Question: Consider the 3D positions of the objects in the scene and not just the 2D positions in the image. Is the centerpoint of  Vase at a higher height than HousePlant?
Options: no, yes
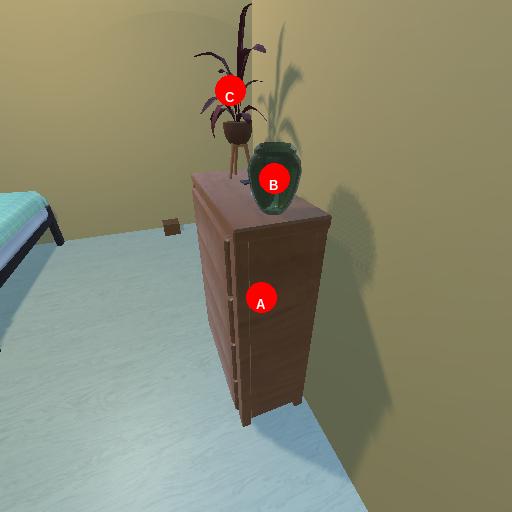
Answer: no